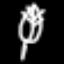
Label: leaf